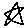
Label: star